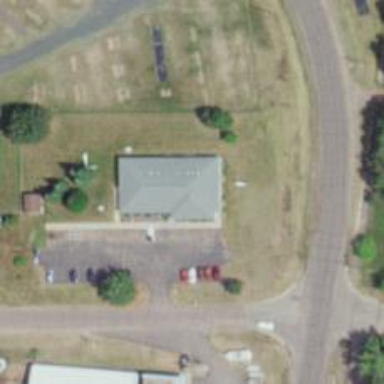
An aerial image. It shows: Healthcare clinic.